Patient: sex F, age 63
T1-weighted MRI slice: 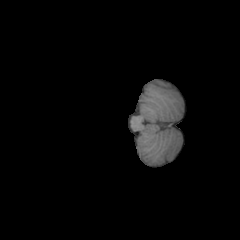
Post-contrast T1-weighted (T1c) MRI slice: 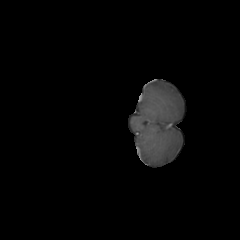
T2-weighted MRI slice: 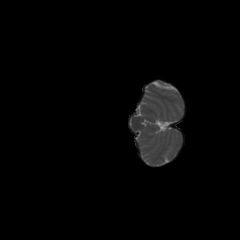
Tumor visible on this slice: no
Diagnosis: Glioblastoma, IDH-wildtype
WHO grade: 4